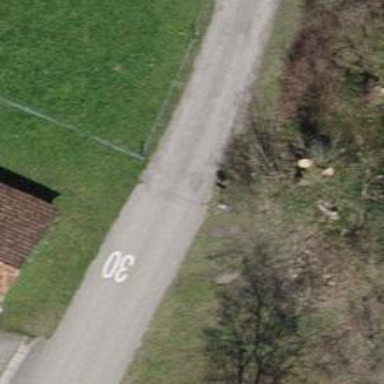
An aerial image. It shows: Residential road with no sidewalk.